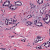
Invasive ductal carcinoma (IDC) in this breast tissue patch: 1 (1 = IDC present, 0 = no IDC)